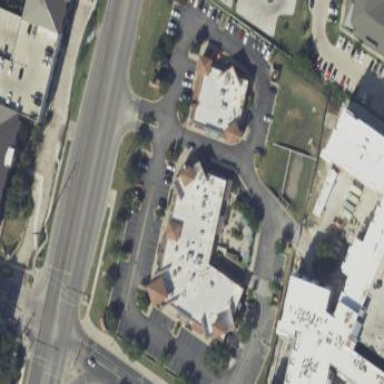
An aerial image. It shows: Retail building.